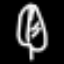
Label: leaf